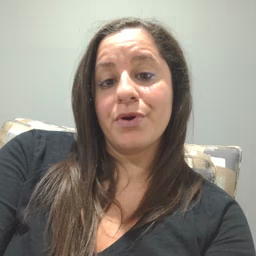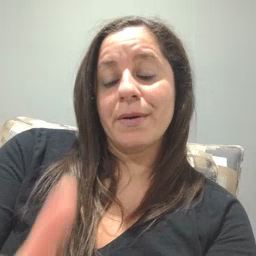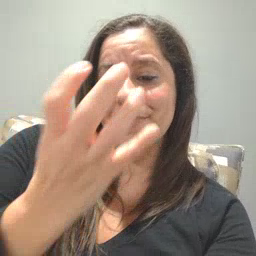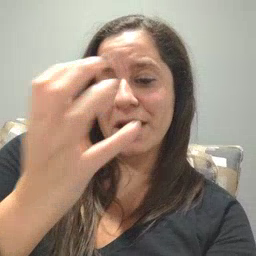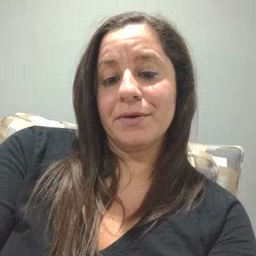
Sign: mad